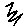
Label: zigzag